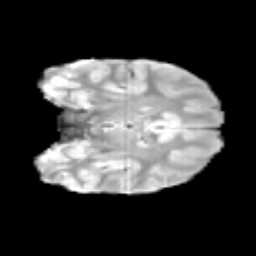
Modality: T2w
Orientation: coronal
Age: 12
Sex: male
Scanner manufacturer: siemens
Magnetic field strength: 3 T
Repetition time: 3.8 s
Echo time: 0.07 s